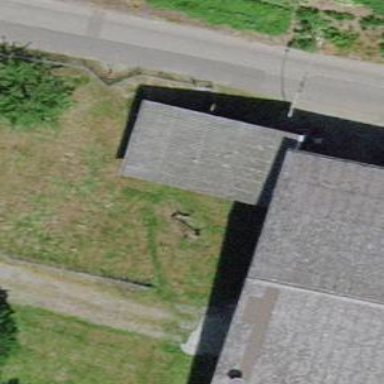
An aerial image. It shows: Shelter with roof.